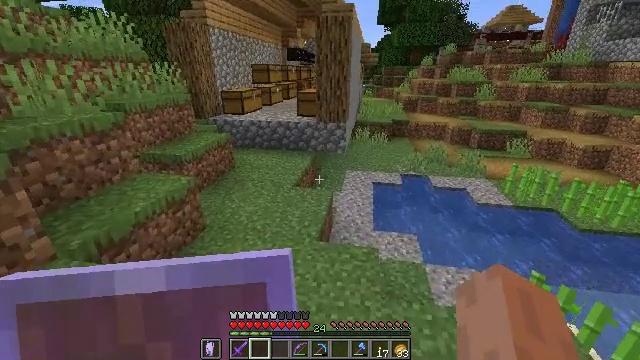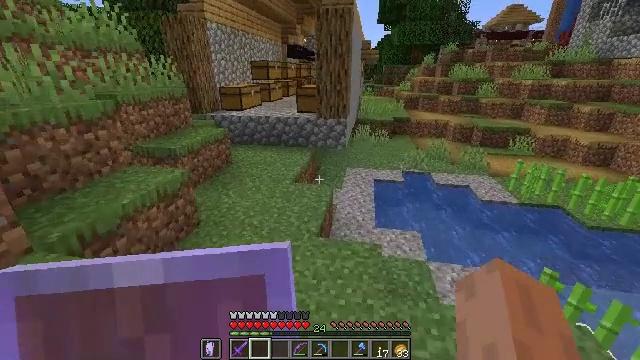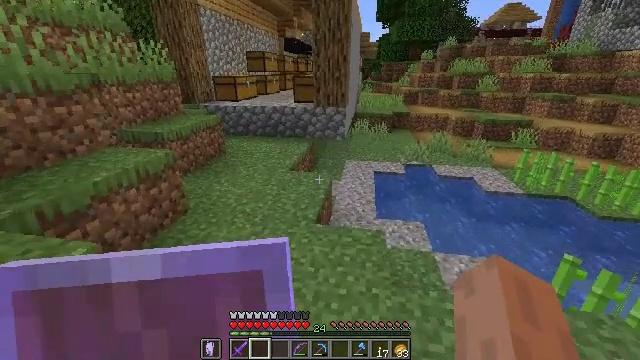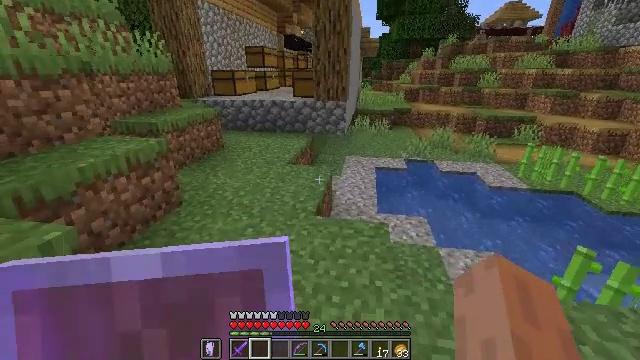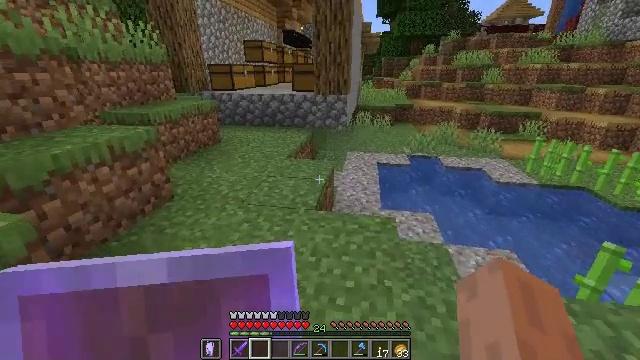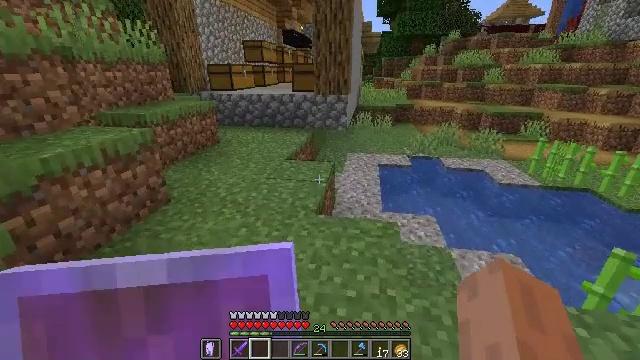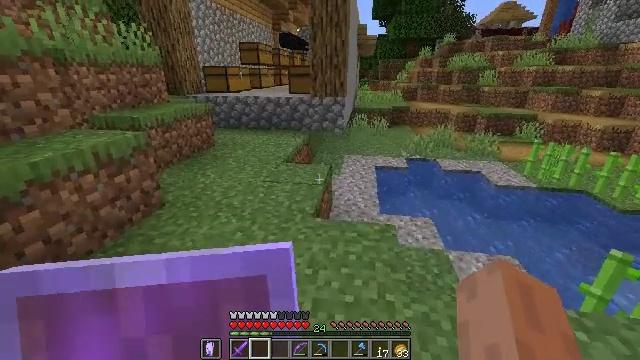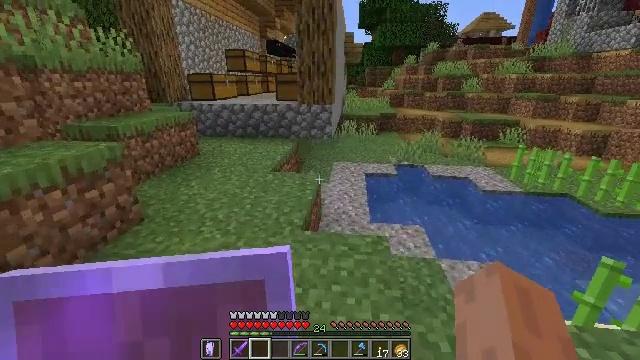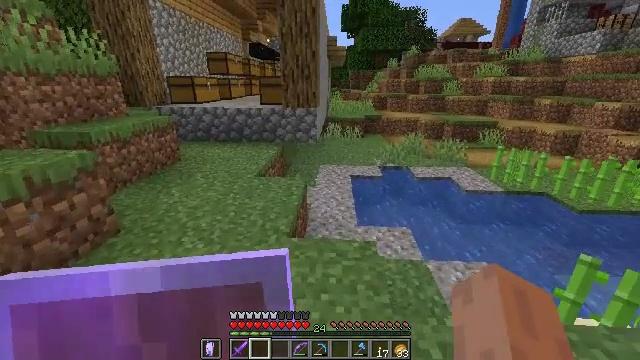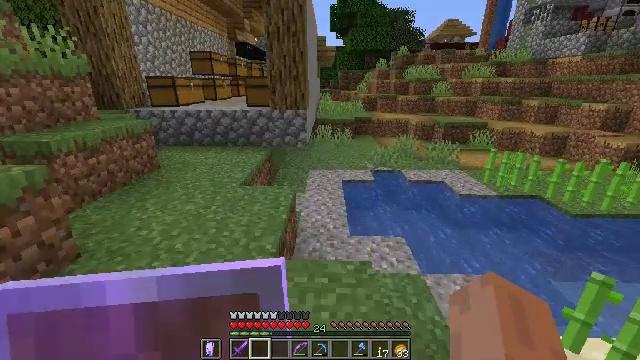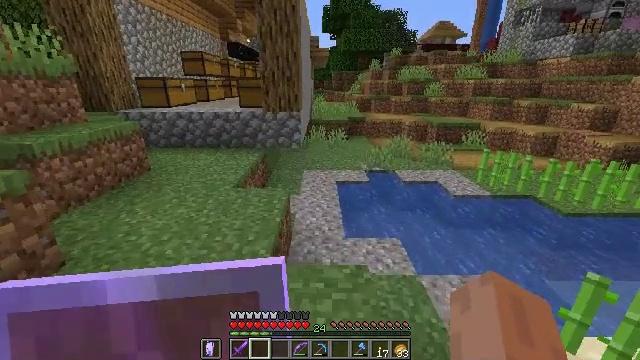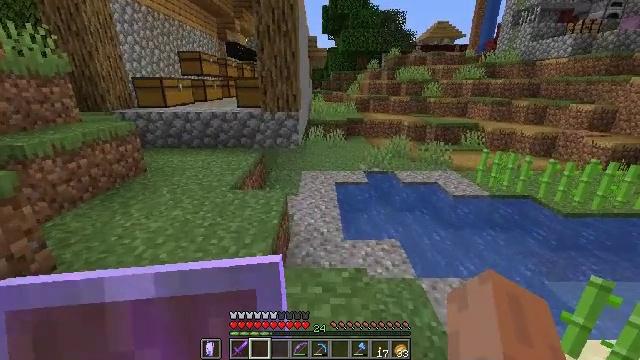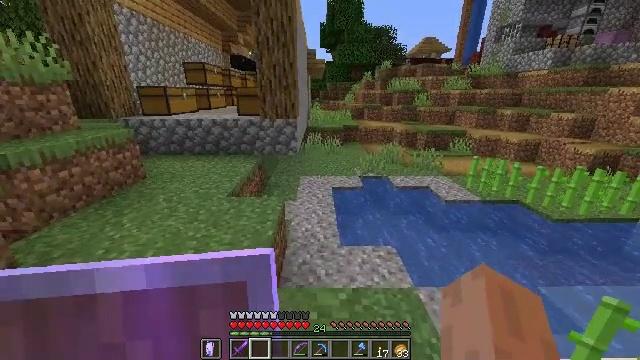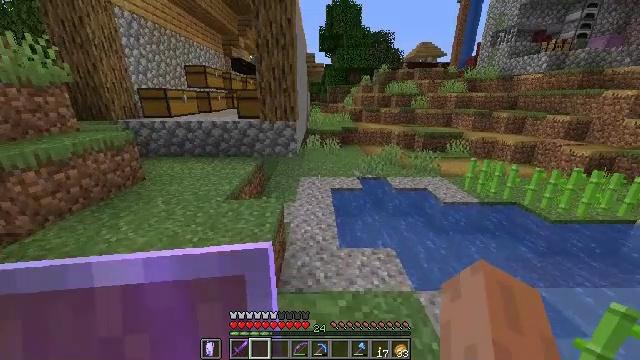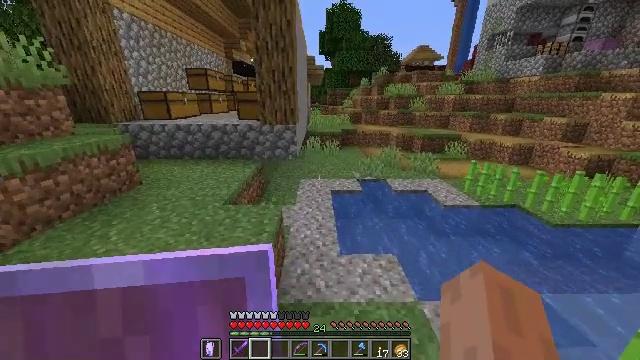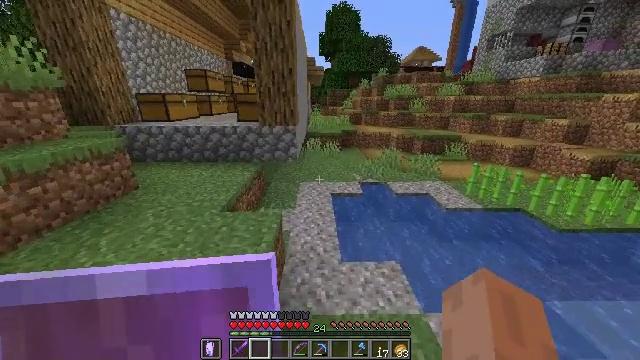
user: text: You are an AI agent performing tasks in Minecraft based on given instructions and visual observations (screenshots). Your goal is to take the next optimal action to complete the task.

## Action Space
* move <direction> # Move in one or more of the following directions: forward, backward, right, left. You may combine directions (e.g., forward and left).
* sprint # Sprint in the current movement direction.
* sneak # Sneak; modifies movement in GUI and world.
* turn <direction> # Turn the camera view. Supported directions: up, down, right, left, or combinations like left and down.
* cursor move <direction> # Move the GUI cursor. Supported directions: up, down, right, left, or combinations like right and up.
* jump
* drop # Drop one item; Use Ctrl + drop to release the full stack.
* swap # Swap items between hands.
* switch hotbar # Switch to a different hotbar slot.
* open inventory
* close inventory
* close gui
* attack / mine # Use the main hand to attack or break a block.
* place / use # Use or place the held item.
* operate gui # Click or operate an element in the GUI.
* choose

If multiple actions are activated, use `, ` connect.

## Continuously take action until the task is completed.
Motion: motion action
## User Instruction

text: Make a baked potato using a furnace.
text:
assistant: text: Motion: move forward
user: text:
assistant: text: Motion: move forward
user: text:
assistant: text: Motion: no_op
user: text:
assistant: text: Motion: no_op
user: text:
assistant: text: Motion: no_op
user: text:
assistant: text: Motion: no_op
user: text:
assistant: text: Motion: move forward, turn right and up
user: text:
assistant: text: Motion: move forward, turn right
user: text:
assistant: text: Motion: move forward, turn right
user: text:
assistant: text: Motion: turn right
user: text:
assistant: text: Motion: move forward
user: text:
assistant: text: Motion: move forward
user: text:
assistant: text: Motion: move forward
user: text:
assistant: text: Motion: move forward
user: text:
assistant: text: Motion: move forward
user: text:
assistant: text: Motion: move forward
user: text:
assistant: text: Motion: move forward
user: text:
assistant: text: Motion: move forward
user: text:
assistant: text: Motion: move forward
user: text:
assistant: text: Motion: move forward
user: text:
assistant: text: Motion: move forward
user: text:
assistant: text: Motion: move forward
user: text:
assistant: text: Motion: move forward
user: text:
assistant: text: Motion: move forward
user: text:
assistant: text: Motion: move forward
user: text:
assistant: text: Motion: move forward
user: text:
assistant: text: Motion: move forward
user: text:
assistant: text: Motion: move forward
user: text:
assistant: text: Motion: move forward
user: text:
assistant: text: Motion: move forward